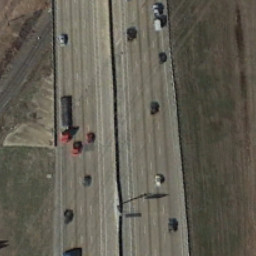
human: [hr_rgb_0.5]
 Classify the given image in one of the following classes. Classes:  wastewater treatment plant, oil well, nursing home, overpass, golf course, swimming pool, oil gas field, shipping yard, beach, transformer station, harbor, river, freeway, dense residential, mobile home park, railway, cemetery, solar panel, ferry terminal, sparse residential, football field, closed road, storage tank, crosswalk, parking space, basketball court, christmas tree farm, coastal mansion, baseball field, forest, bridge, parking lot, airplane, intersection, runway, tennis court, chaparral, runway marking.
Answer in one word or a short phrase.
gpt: freeway